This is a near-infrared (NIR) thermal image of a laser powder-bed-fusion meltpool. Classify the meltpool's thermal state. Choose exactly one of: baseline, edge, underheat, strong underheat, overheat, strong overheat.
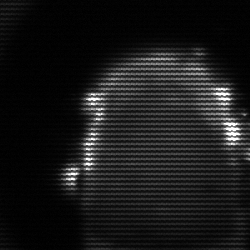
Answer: baseline